Interaction volume radius: 5 \u00c5
Interaction volume height: 15 \u00c5
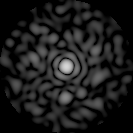
Disorder parameter: 0.8013